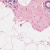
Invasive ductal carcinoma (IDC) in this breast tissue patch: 0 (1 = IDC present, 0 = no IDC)